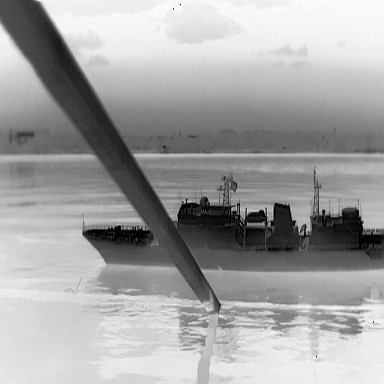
There is a warship in the infrared image.